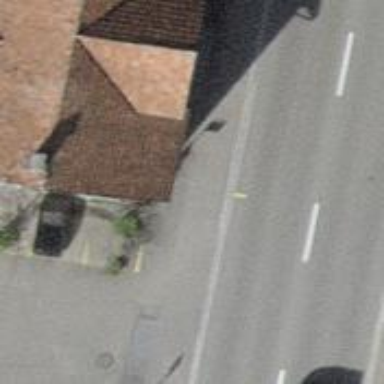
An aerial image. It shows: Bus stop with platform for public transport.